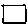
Label: square